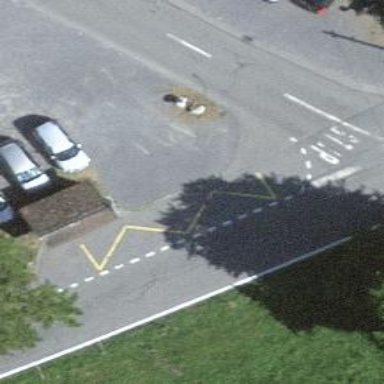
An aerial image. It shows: Bus stop with sheltered platform for public transport.